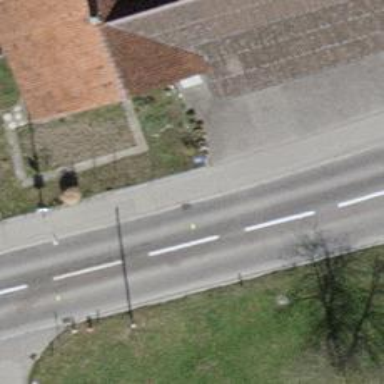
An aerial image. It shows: Public transport stop position.